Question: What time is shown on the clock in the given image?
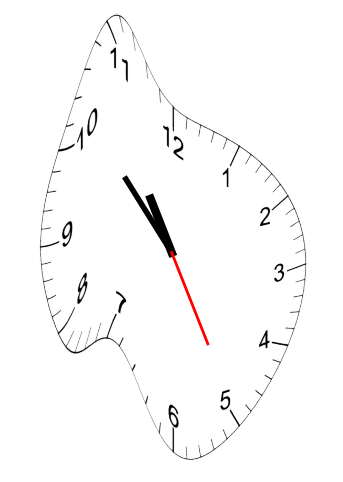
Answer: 10:52:25